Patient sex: F
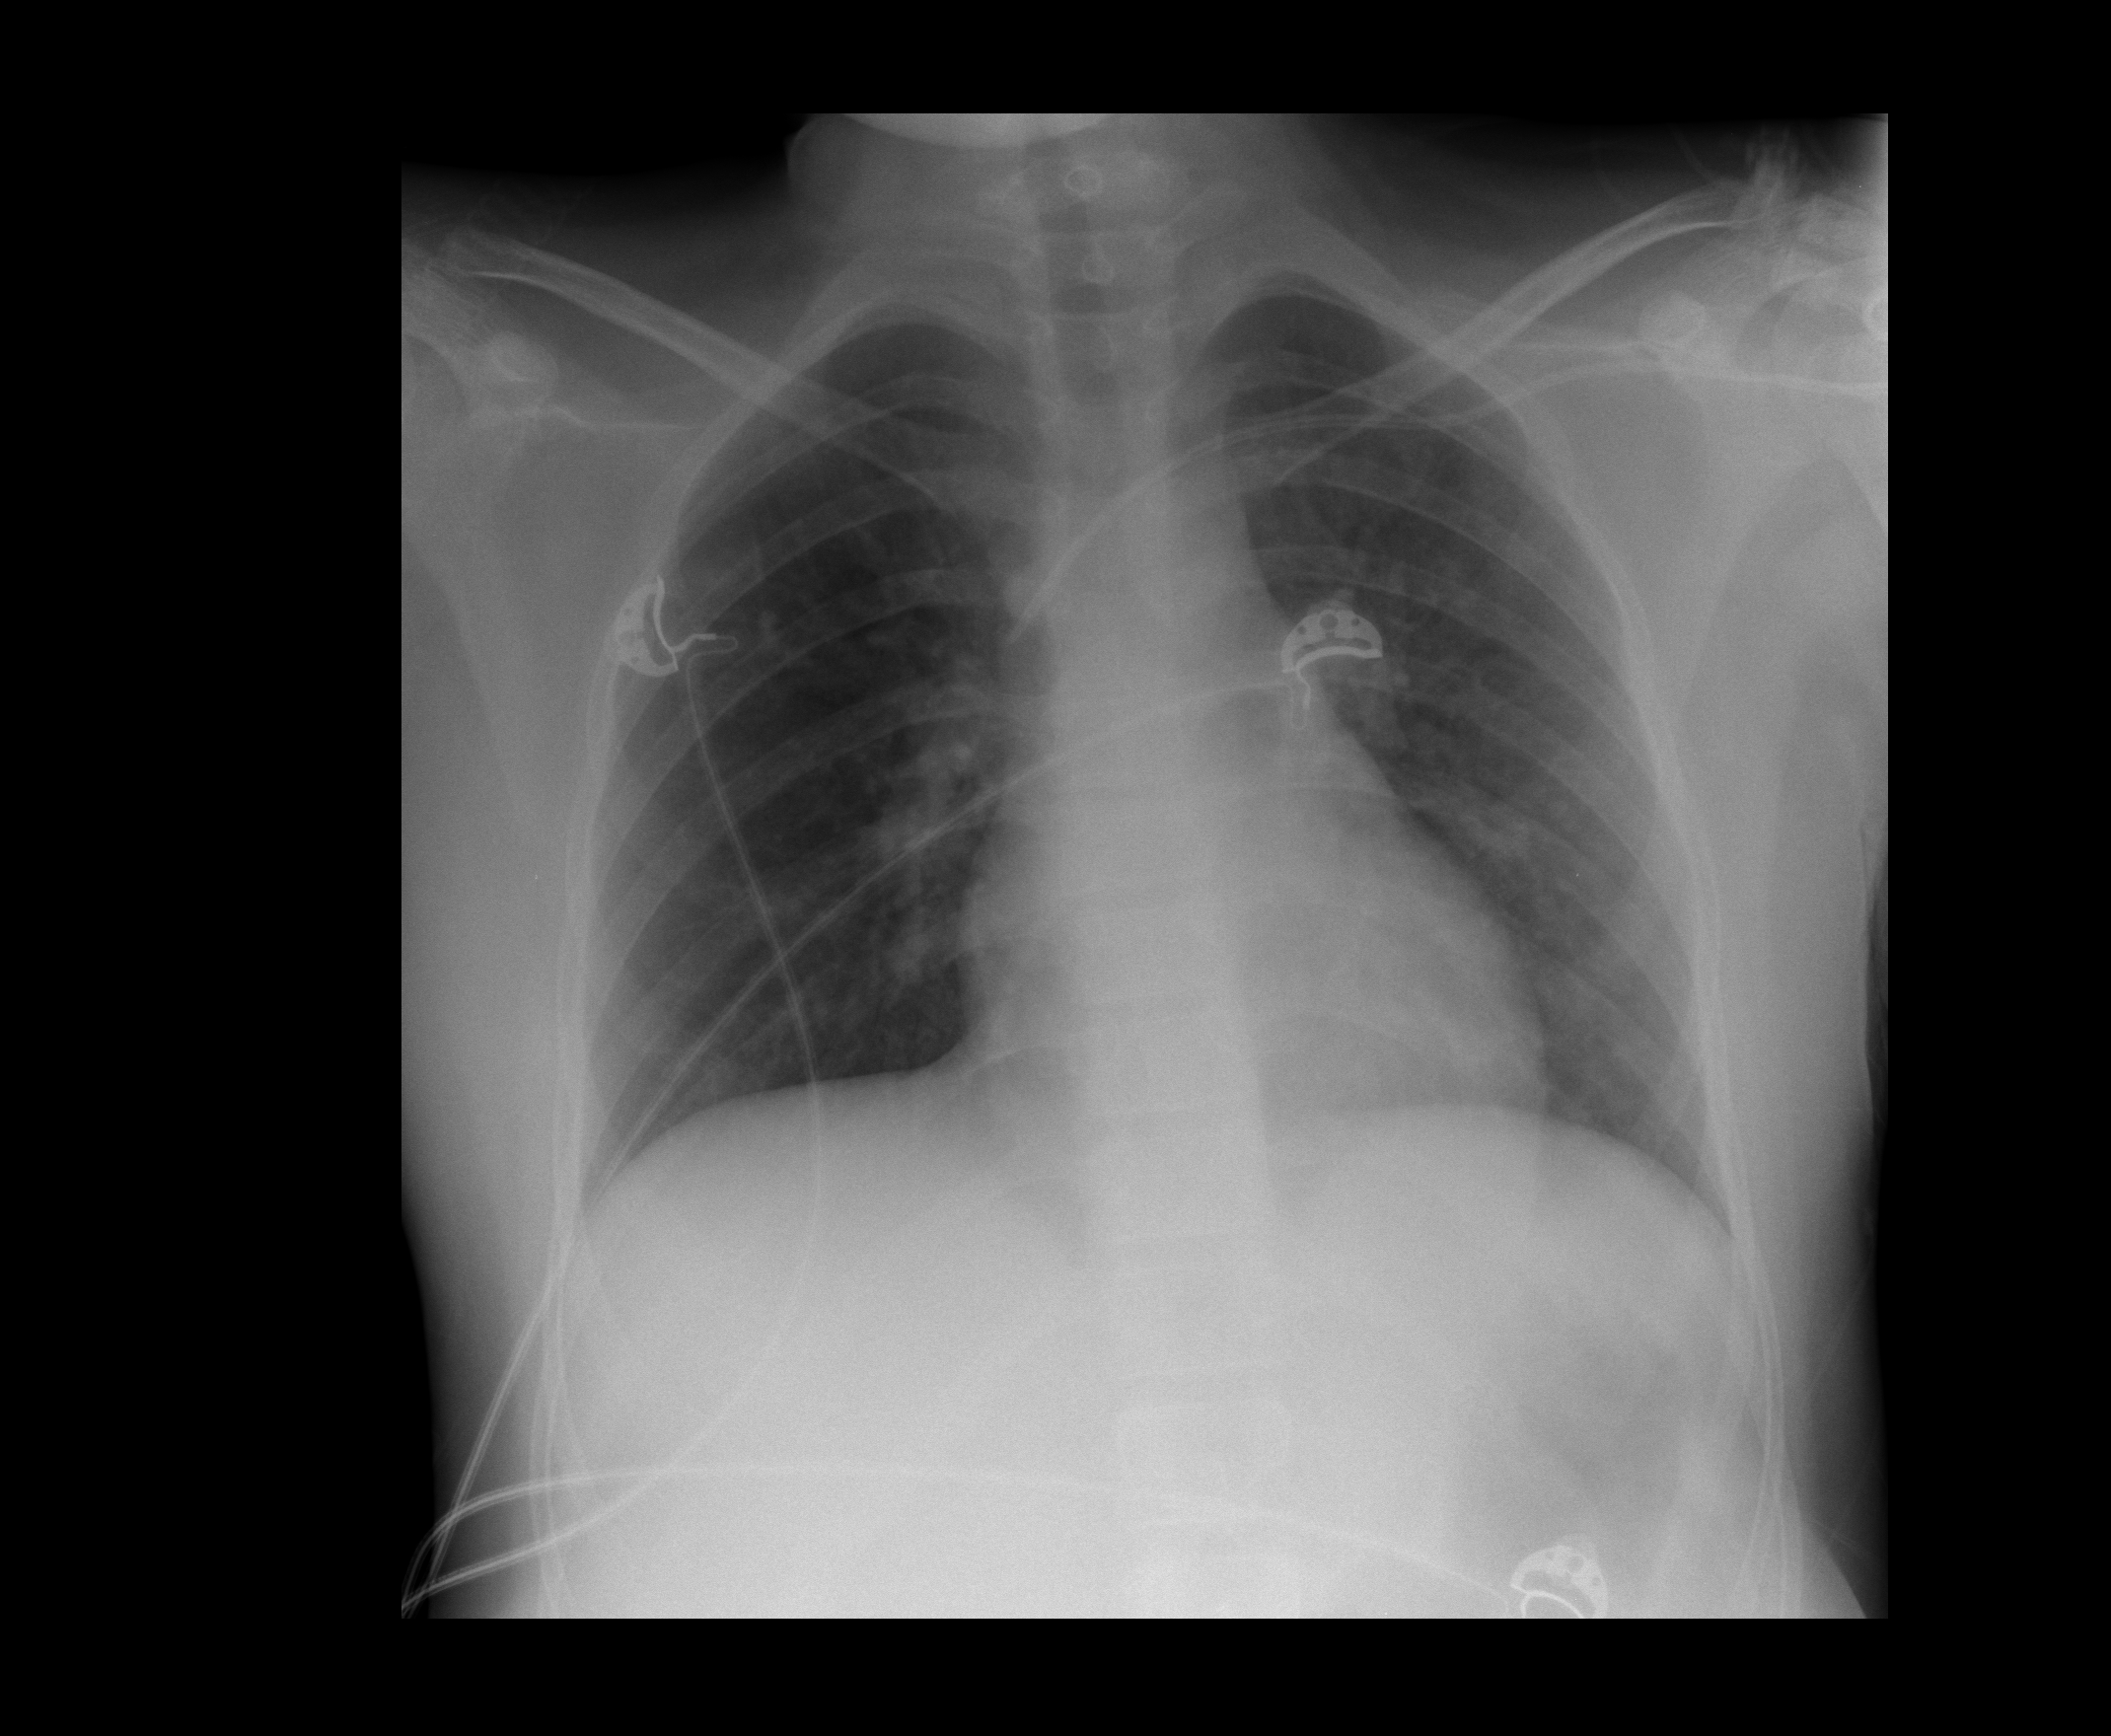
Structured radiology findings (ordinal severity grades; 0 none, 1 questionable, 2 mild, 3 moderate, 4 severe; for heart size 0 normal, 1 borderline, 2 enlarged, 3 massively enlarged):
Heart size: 0
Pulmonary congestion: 0
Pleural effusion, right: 0
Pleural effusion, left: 0
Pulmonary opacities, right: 0
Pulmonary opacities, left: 1
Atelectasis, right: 0
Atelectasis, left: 1